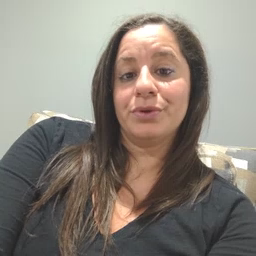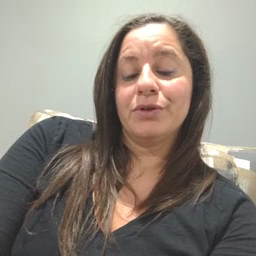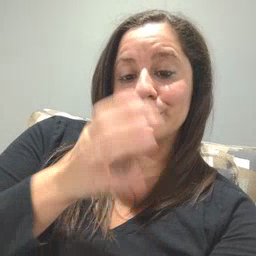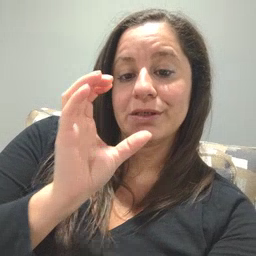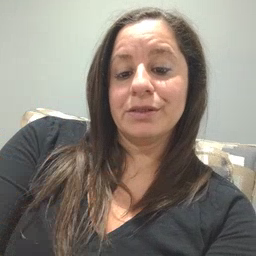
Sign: drink